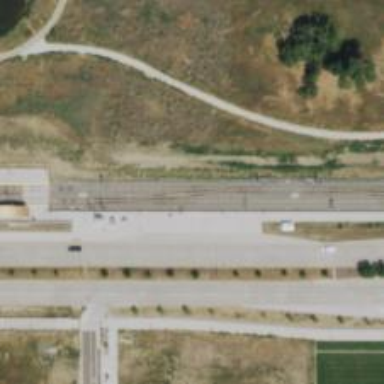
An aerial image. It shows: Light rail railway with electrified contact line.